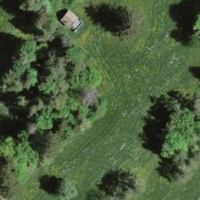
EUNIS habitat code: 52
Species observed at this site:
Dryocopus martius
Picus viridis
Turdus merula
Lophophanes cristatus
Ficedula hypoleuca
Periparus ater